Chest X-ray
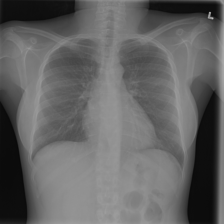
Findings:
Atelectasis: negative
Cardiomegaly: negative
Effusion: negative
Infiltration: negative
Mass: negative
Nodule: negative
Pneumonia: negative
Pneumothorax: negative
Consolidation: negative
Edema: negative
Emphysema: negative
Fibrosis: negative
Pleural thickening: negative
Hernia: negative